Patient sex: M
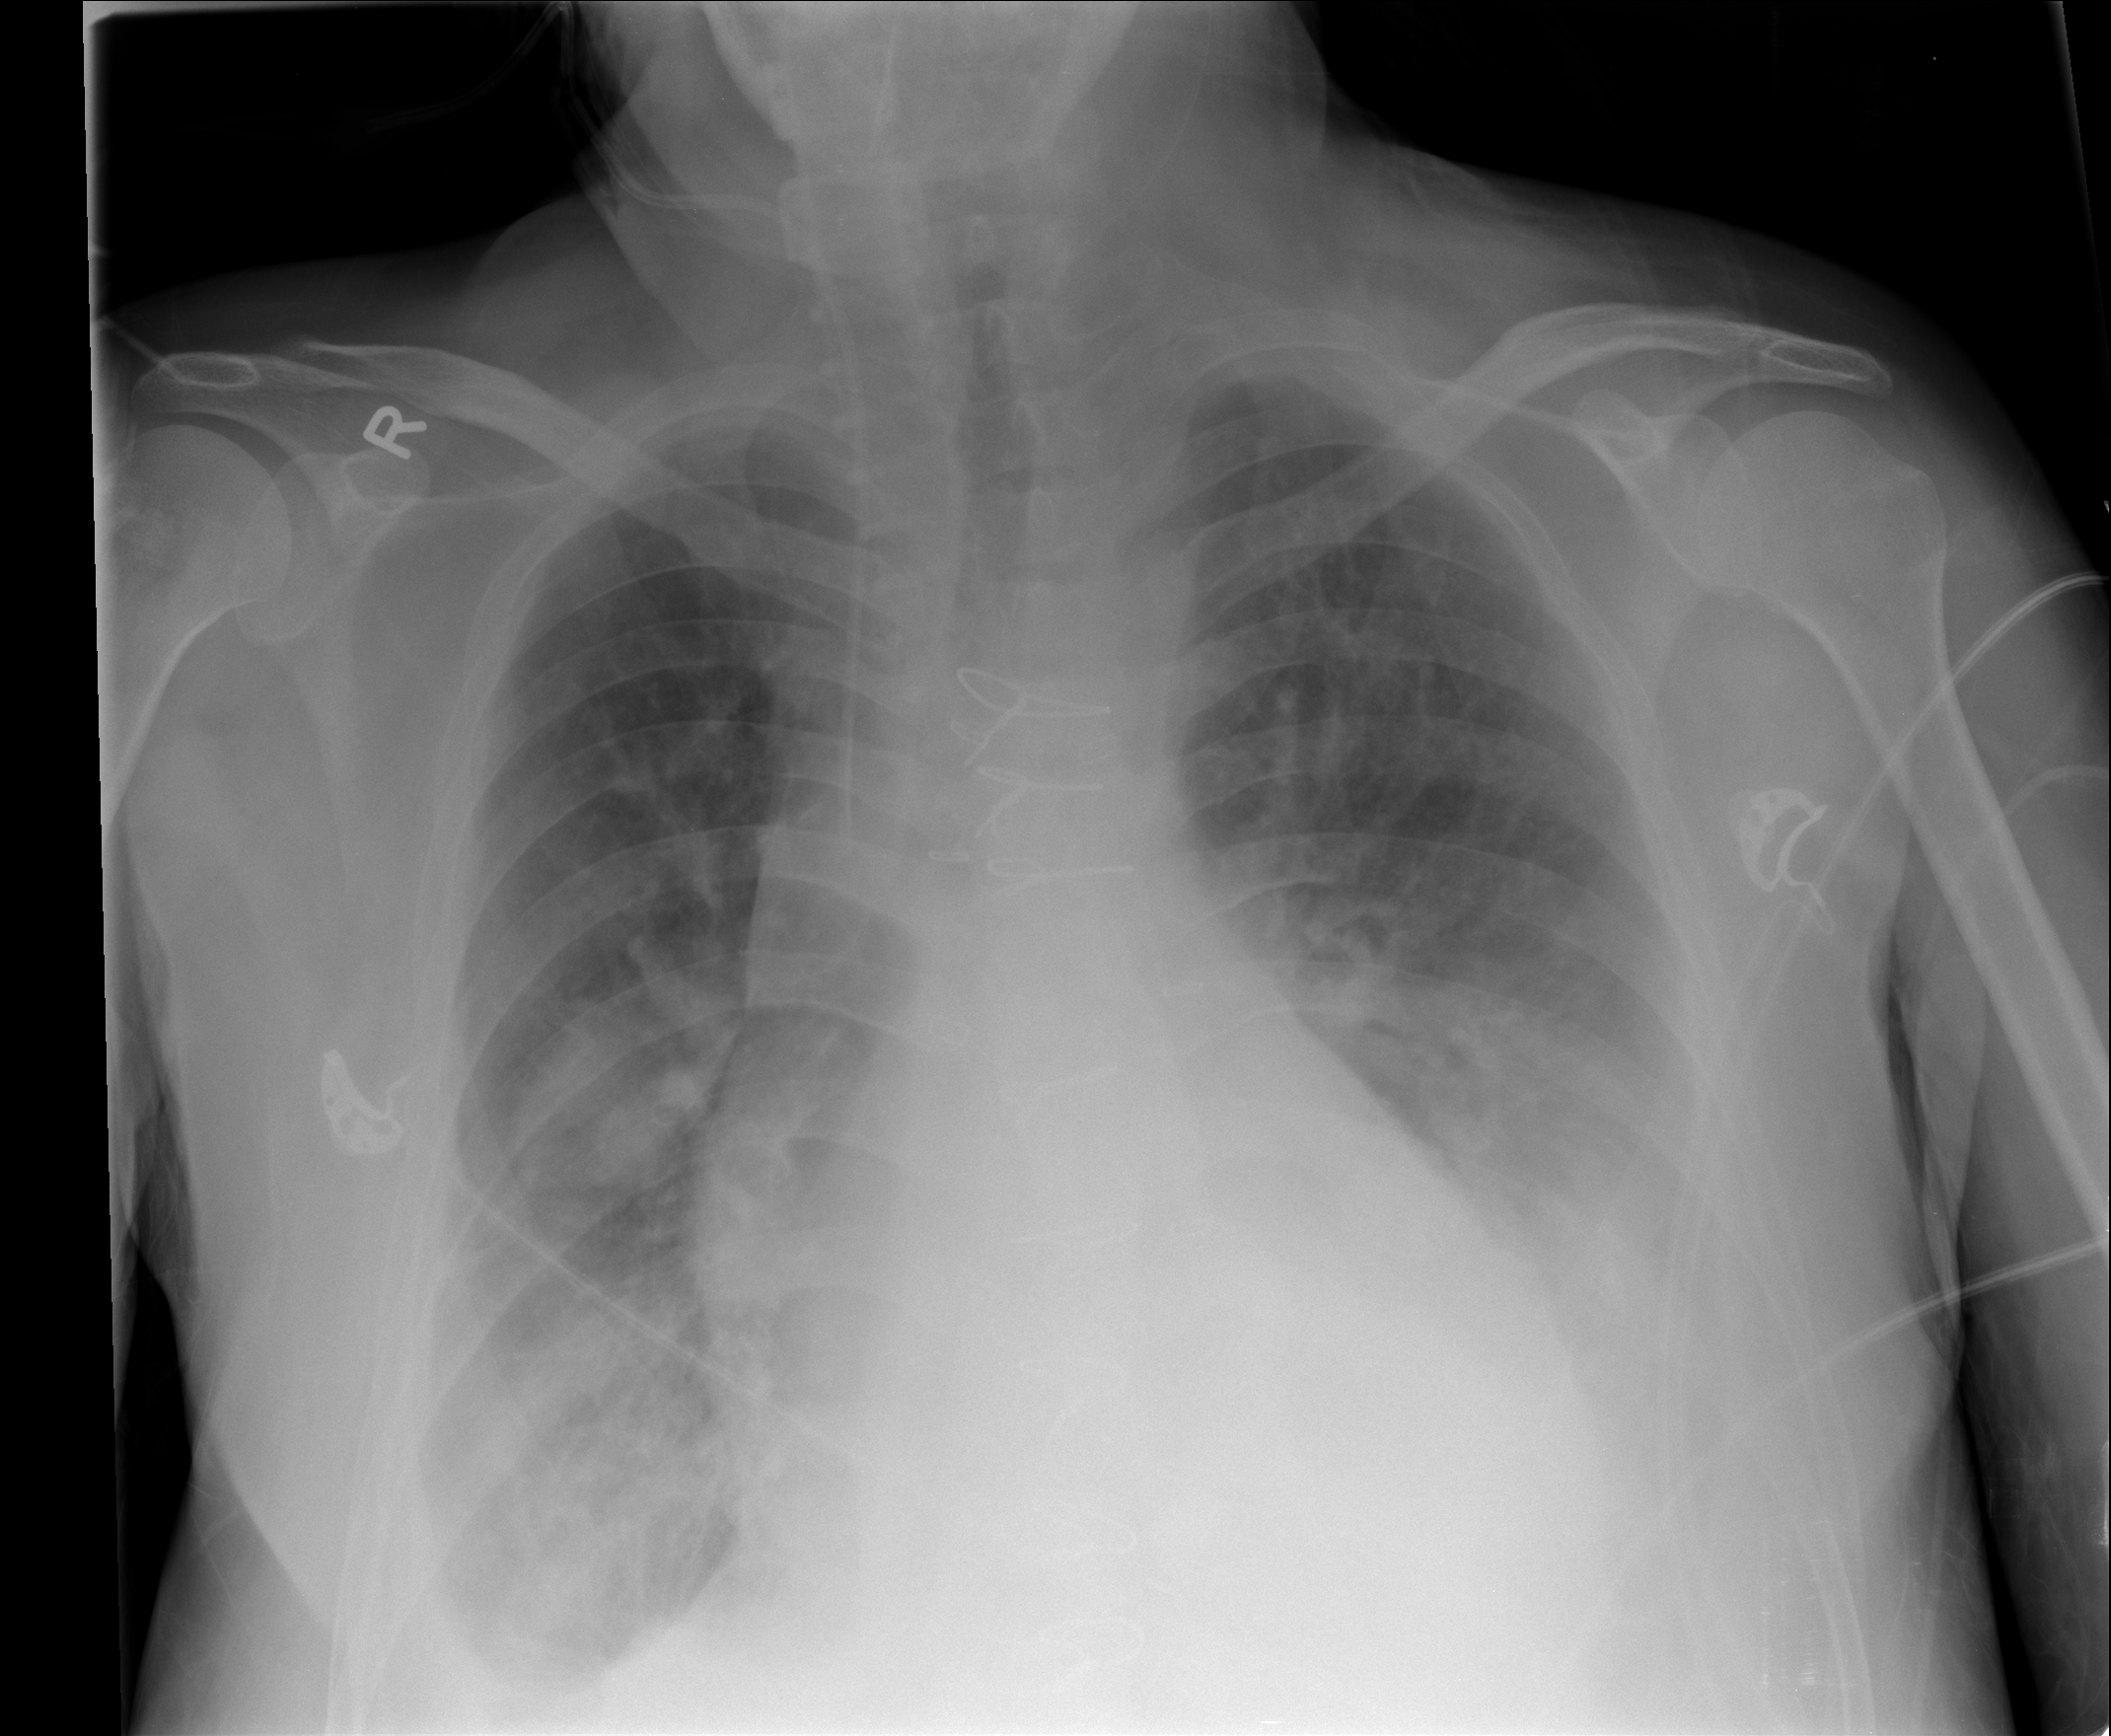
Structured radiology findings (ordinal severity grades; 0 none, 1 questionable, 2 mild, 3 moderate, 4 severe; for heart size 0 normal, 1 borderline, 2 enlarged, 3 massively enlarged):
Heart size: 2
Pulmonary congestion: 1
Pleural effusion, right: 2
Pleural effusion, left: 2
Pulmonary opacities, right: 2
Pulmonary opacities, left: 0
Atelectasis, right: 2
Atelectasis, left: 2